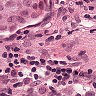
Metastatic tissue present: yes